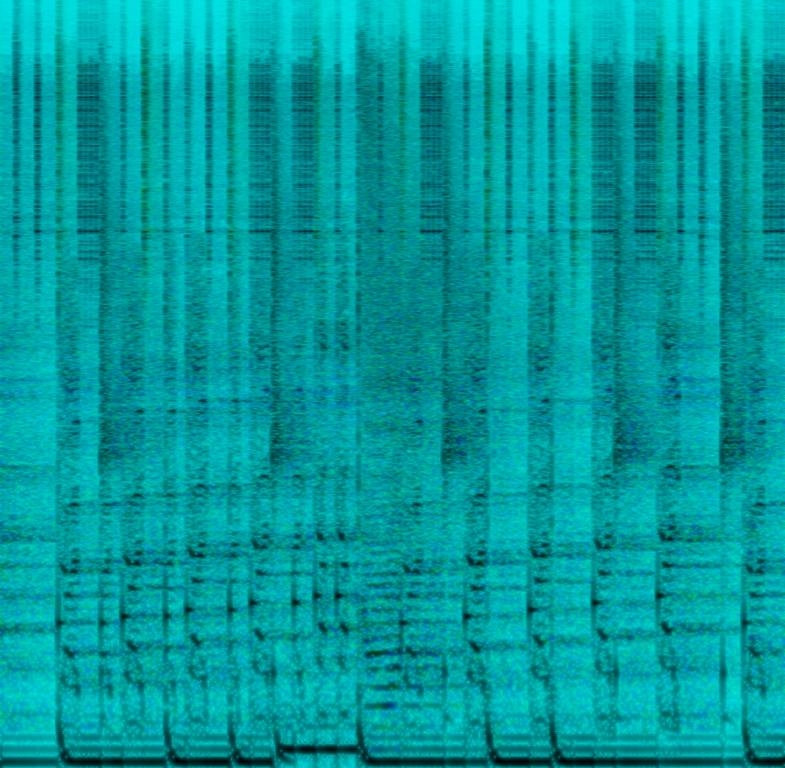
The song is an instrumental. The tempo is variable with two different soundtracks with snare play, sitar accompaniment, techno drumming and keyboard accompaniment. The song is a techno dance rhythm. The audio has average audio quality.